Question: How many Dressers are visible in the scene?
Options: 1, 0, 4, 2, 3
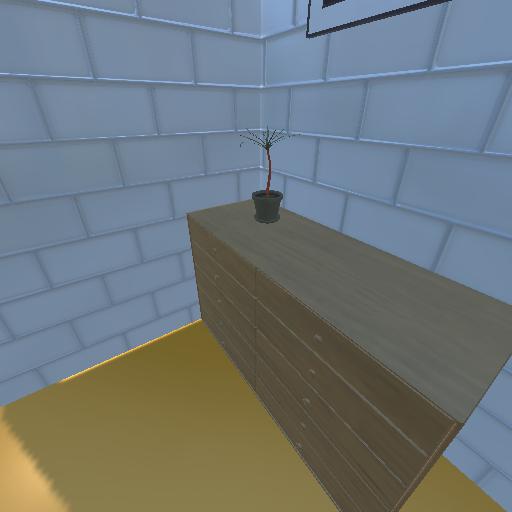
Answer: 1